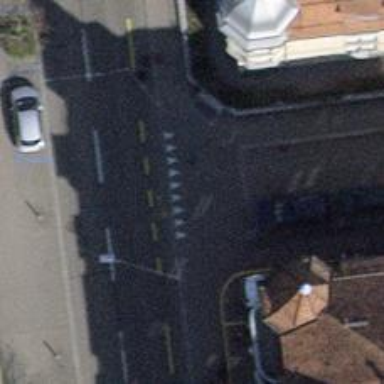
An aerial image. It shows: Unmarked crossing with traffic calming table on the road.